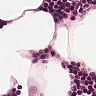
Metastatic tissue present: no